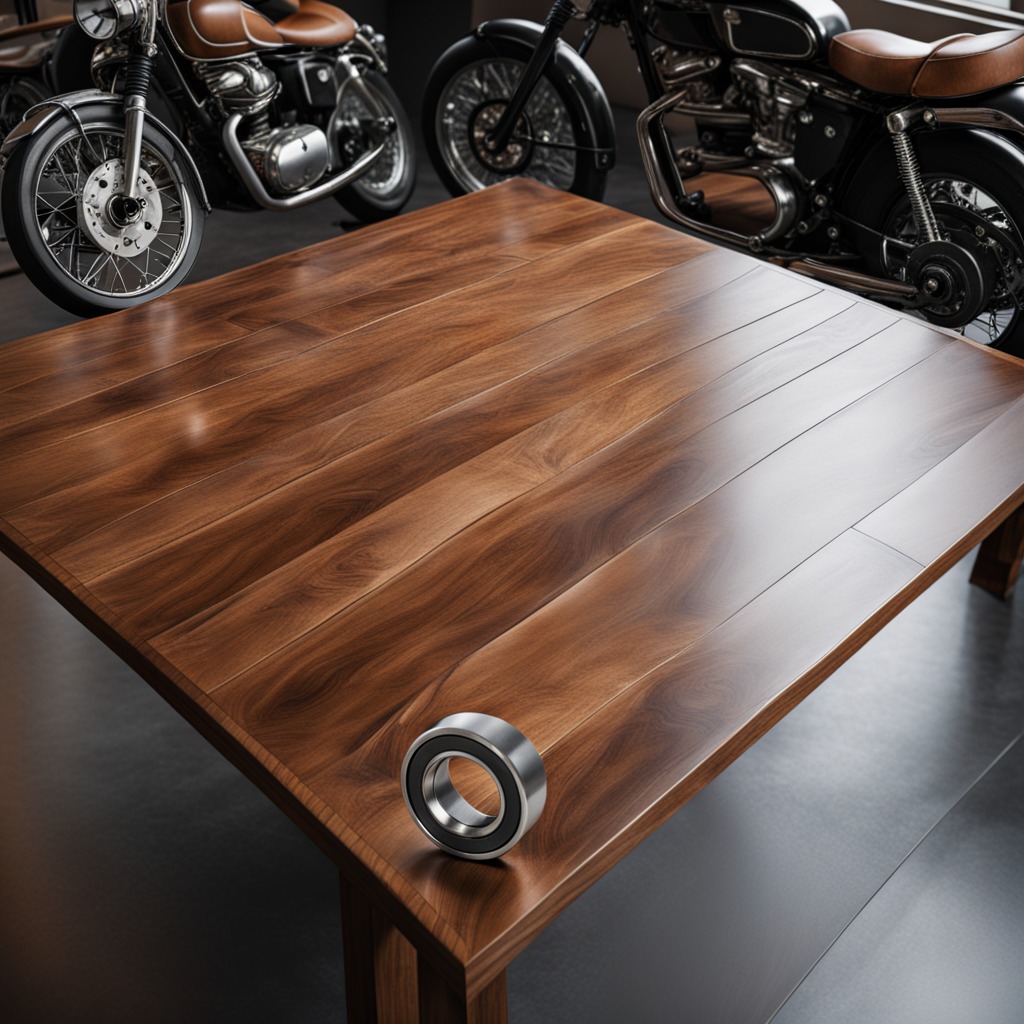
A metal ball bearing is lying on an oil-spilled wooden table in a vintage motorcycle garage.